Here is the time-frequency representation (spectrogram) of a rolling-element bearing's vibration measurement. Classify the bearing condition as one of: normal, inner_race, outer_race, ball.
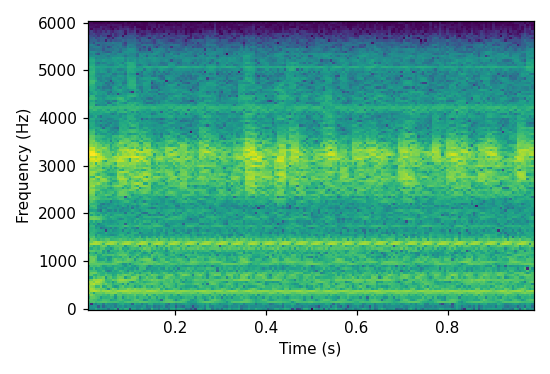
Answer: ball